Question: I have the following script that dynamically builds text fields with a value from other input element.
The value is displayed on the screen but it doesn't get inserted into 'value=""' as inspected in the dev tool. I need the value to be inserted as 'value=""' so that the form data can be persisted.
'''
$(document).on('click', 'button', function(event) {
$("fieldset").append($('<input>').prop('type', 'text').val($('#entry').val()));
});
'''

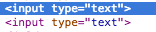
Answer: You need to use <URL>
Use:
'''
$('<input>').attr('value', $('#entry').val())
'''